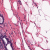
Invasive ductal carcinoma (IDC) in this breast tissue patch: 0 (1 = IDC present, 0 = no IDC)